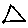
Label: triangle